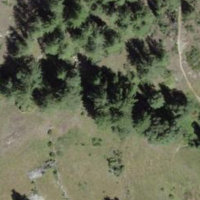
EUNIS habitat code: 26
Species observed at this site:
Juniperus communis